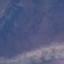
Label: HerbaceousVegetation